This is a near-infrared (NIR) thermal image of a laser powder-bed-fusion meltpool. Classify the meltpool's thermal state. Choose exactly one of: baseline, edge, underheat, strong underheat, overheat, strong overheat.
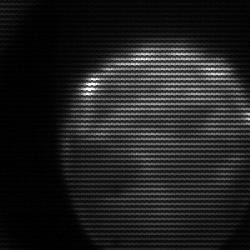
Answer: edge